Question: I am using the latest version of Foundation (version 5) and when attempting to use a block grid to display images contained to a row I am not getting the desired result.
Where the images should be spanning 3 across there seem to be going 2 across and leaving blanks etc... please see the screen shot below
'''
<div class="row">
<div class="small-12 columns">
{% if product.images.size > 1 %}
<ul class="small-block-grid-3 clearing-thumbs" data-clearing>
{% for image in product.images offset:1 %}
<li><a href="{{ image.src | product_img_url: 'large' }}"><img src="{{ image.src | product_img_url: 'compact' }}" alt="{{ image.alt | escape }}" /></a></li>
{% endfor %}
</ul>
{% endif %}
</div>
</div>
'''

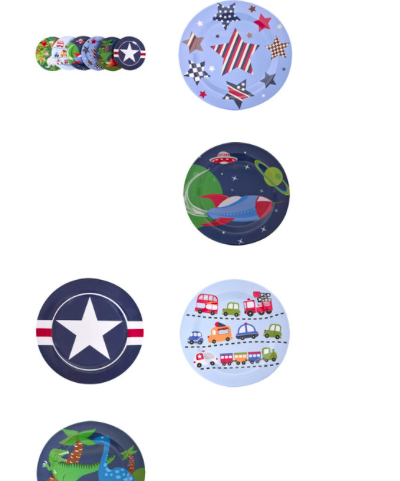
Answer: I was able to fix the issue by using [data-clearing] li { margin-right: 0px; }